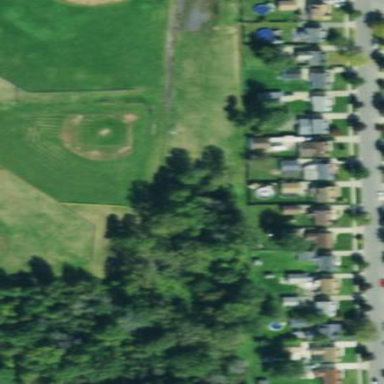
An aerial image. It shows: Baseball pitch for leisure and sports activities.